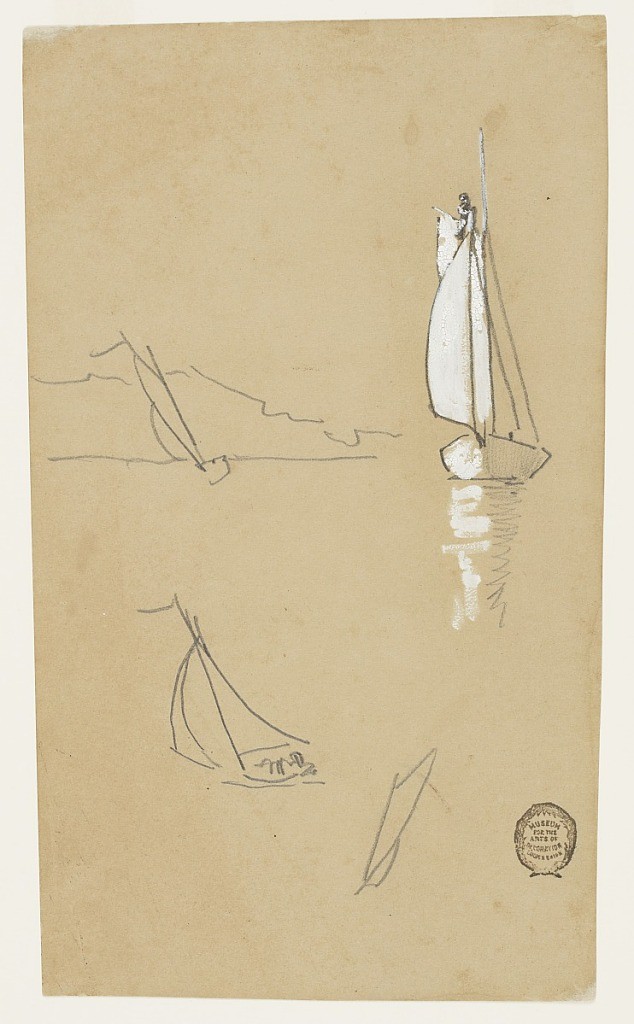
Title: Four Sketches of Sloops
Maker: Winslow Homer, American, 1836–1910
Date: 1880
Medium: Graphite, brush and gouache on gray-green paper
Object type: Drawing
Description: Vertical view showing four outline sketches of sloops.  One at top is shown against hill and the other is shown with gouache on sails and starboard part of bow.